Question: The string that i have is
'''
[<span class="link" nr="28202" onclick="javascript:openAnlaggning('/kund/Bridge/Main.nsf/AnlOkatSamtligaFaltCopy/045C9DDFDC7AB308C1257C1B002E11F1?OpenDocument&urval=1');" >Alingsas Jarnvagsstation</span>]
'''
The logic is to check if there is a '[' at the start of the string and if it is present then take the value between the square brackets. In the above string what i would like to get as output is
'''
<span class="link" nr="28202" onclick="javascript:openAnlaggning('/kund/Bridge/Main.nsf/AnlOkatSamtligaFaltCopy/045C9DDFDC7AB308C1257C1B002E11F1?OpenDocument&urval=1');" >Alingsas Jarnvagsstation</span>
'''
I tried with this
'''
var out = value.match('/\[(.*)\]/i');
'''

I tried it on scriptular.com,and i do get a match.
Thanks in advance.
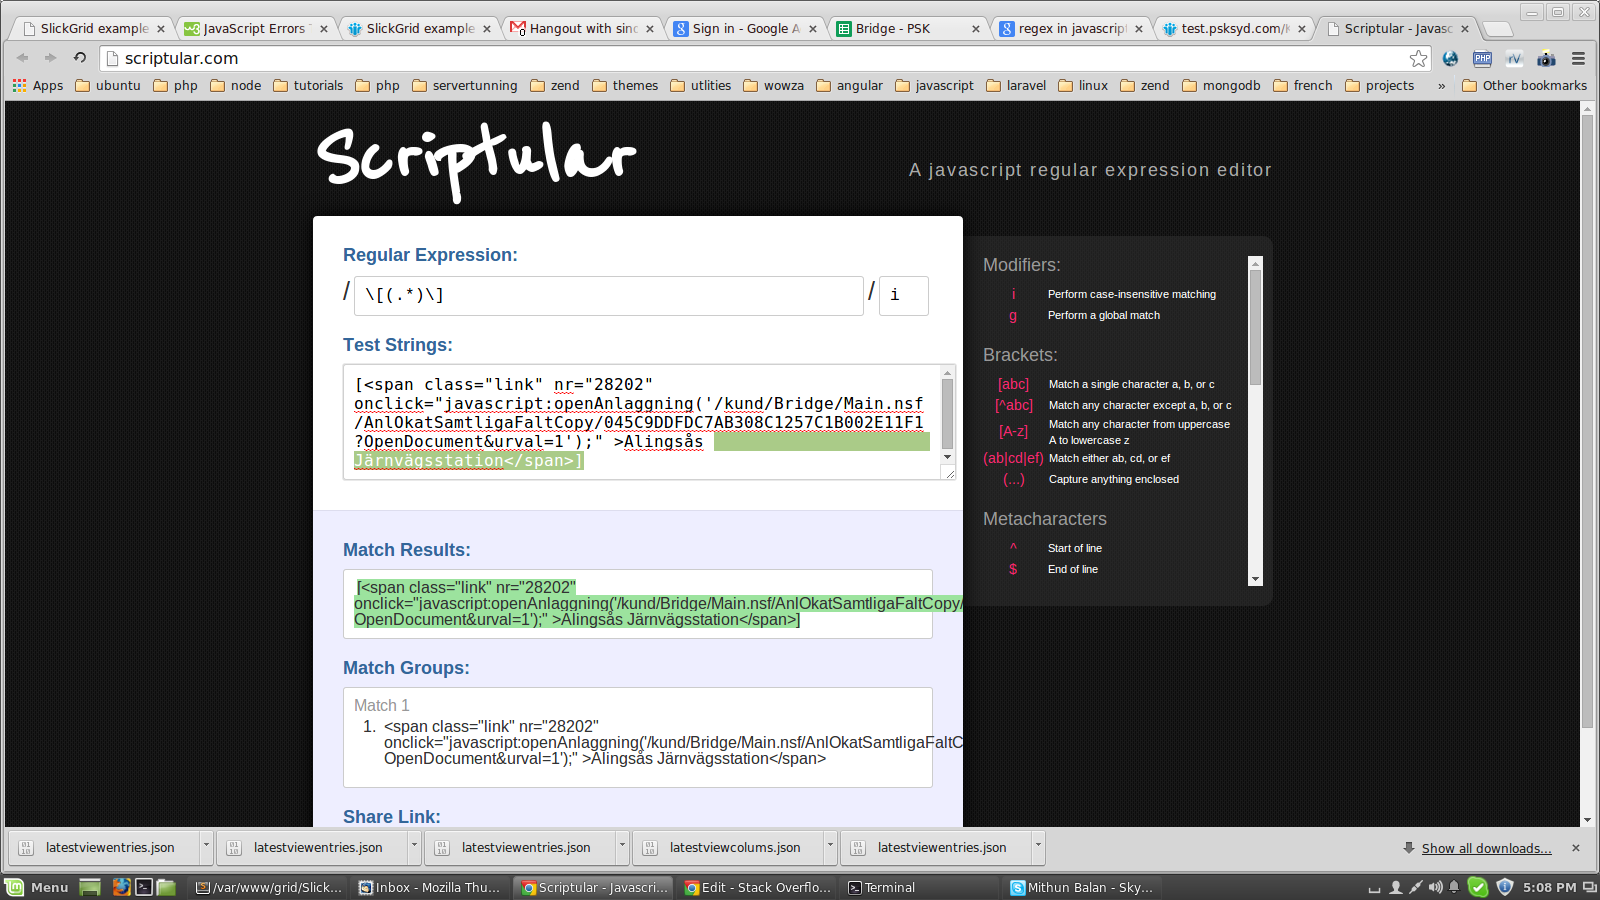
Answer: Remove the quotes to make the argument a real <URL>:
'''
// -------------------v --------v
var out = value.match(/\[(.*)\]/i);
'''